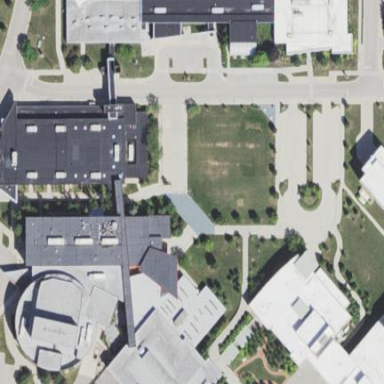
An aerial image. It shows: College building.